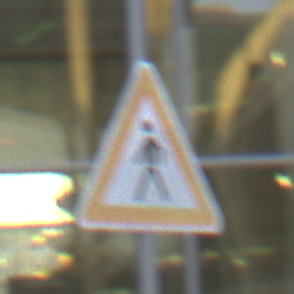
Verkehrszeichen: FussgaengerRechts
Umgebung: Outdoor, Urban
Tageszeit: SunriseSunset
Wetter: PartlyCloudy
Licht: Natural
Jahreszeit: NotSpecified
Kontrast: MediumContrast